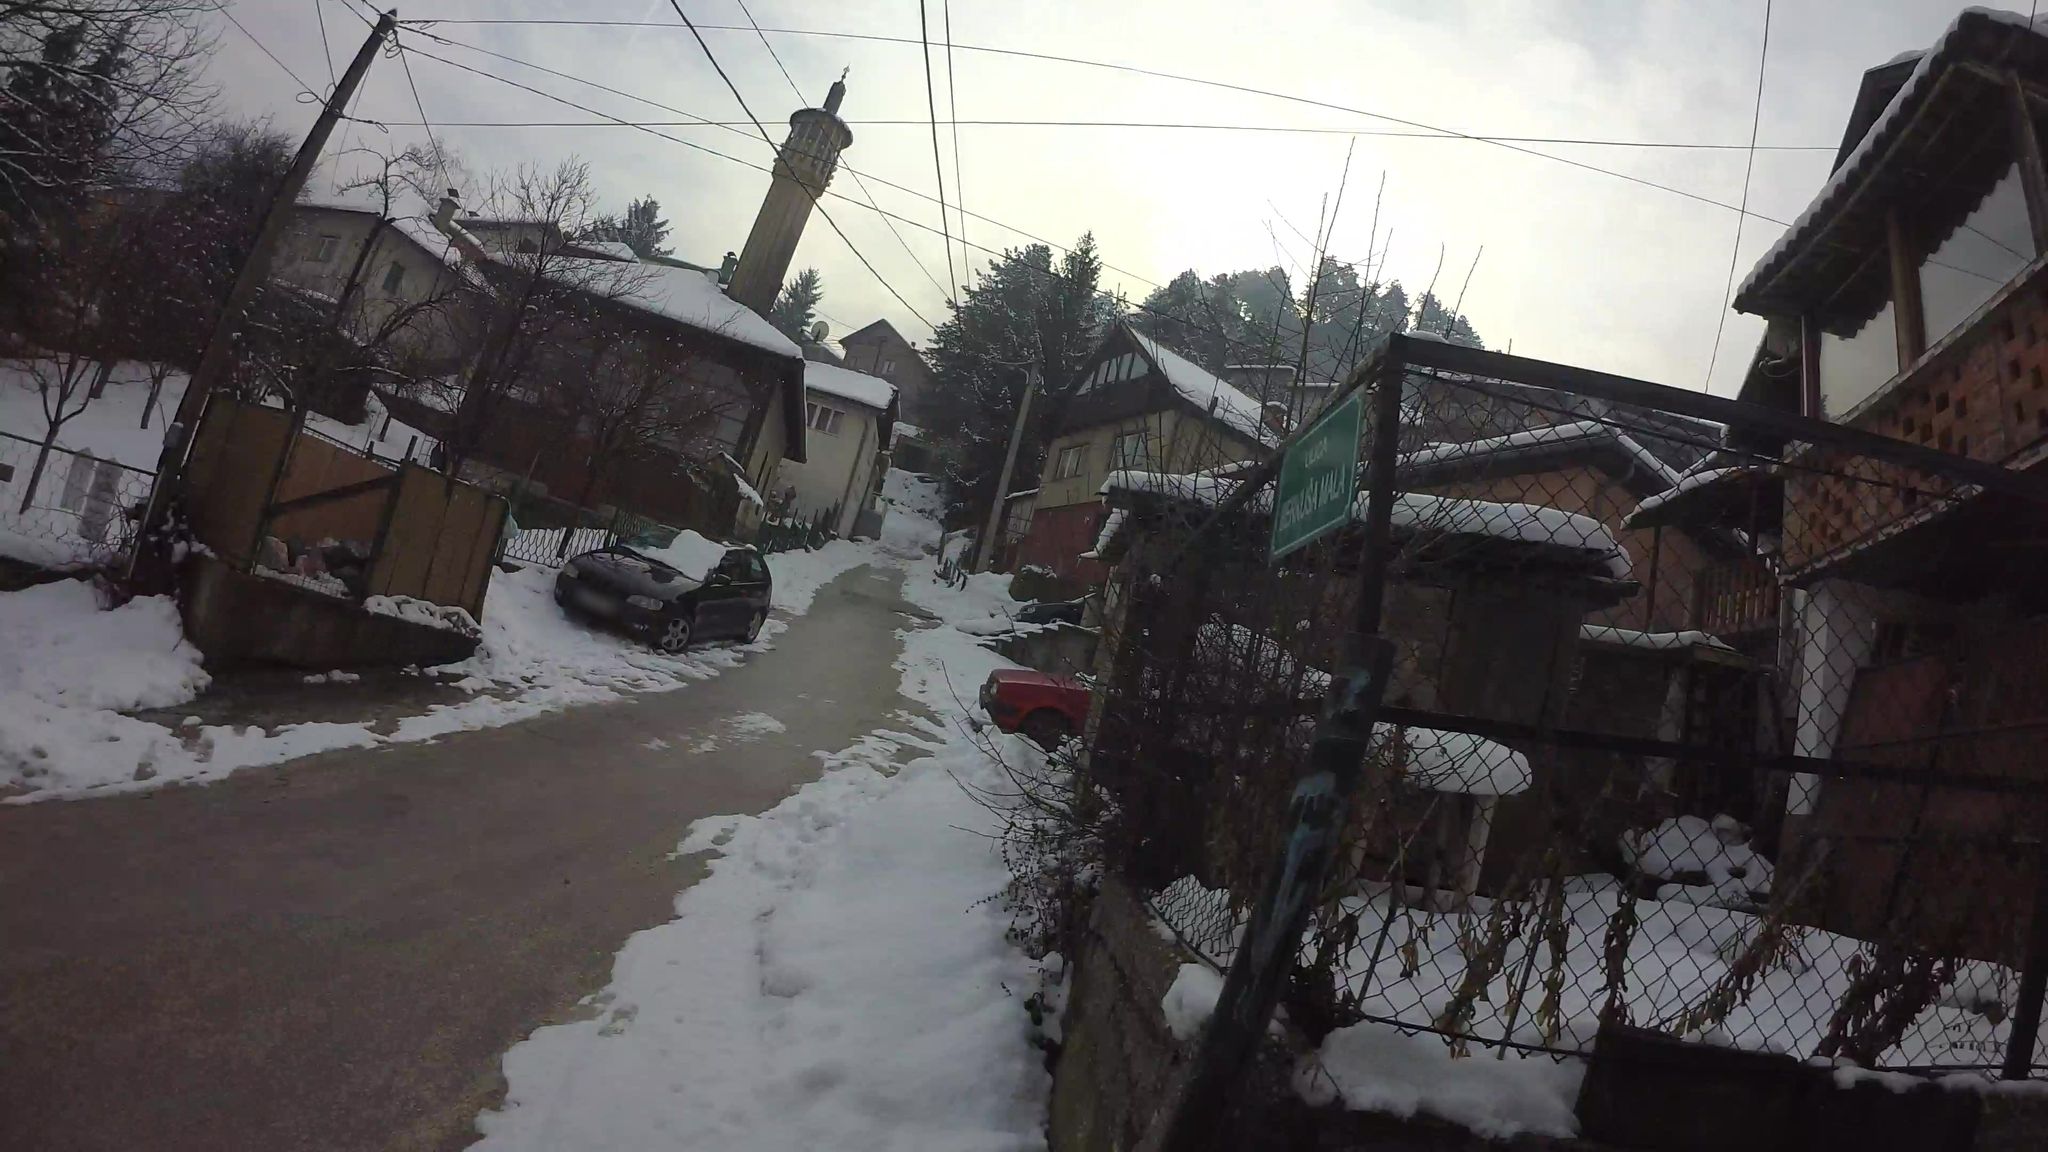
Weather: snowy
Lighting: dusk/dawn
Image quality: good
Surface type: driving surface
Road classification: steps, residential
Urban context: urban centre
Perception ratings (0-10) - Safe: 6.5, Lively: 5.21, Beautiful: 2.72, Boring: 7.62, Depressing: 3.69, Wealthy: 5.09